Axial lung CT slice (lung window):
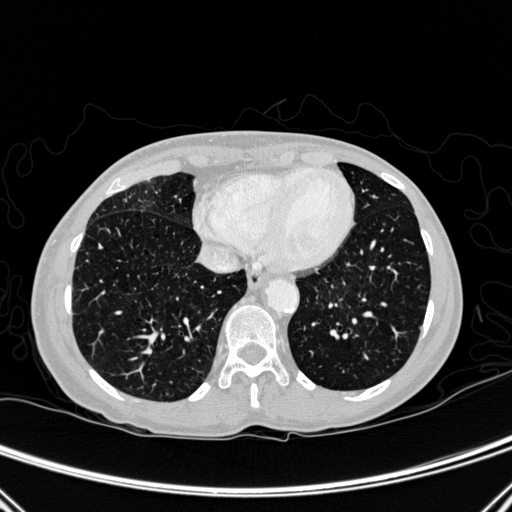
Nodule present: no